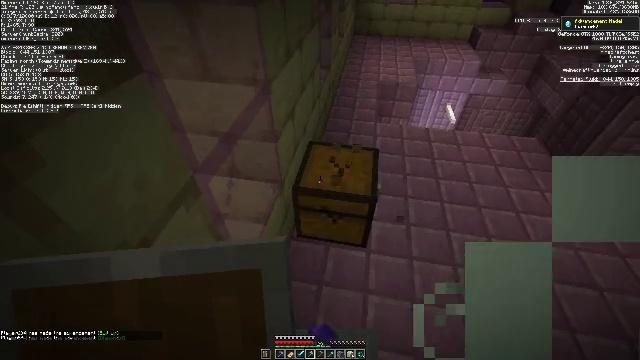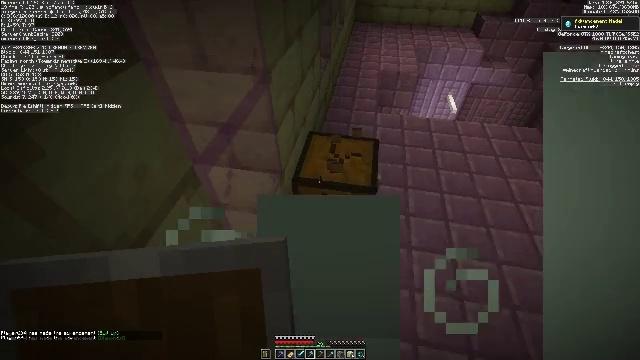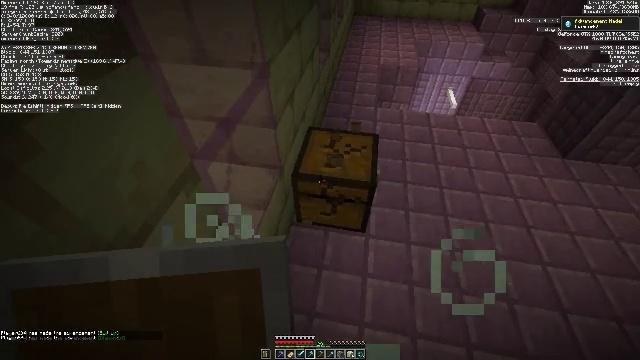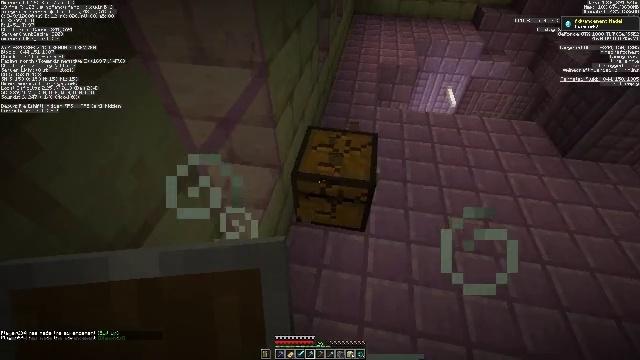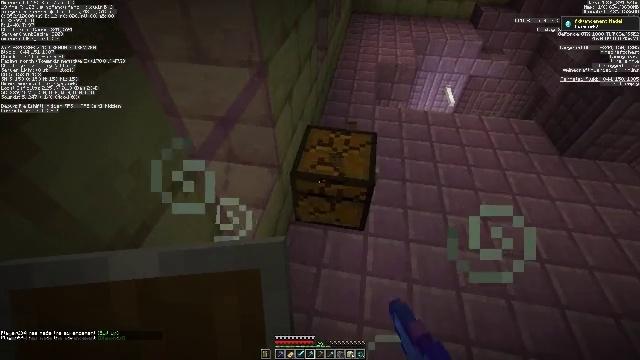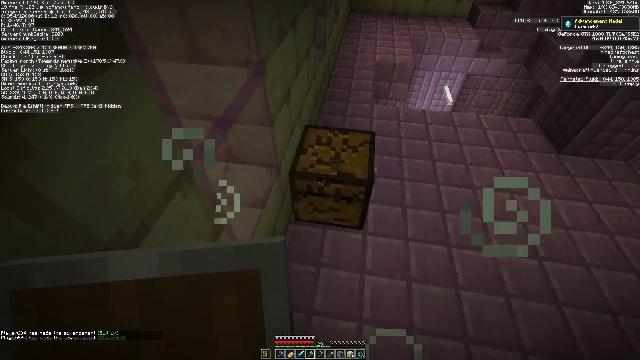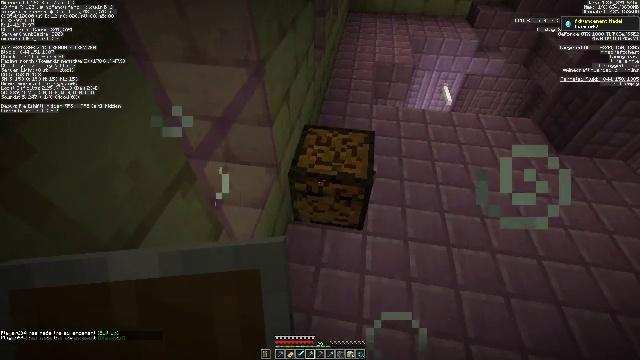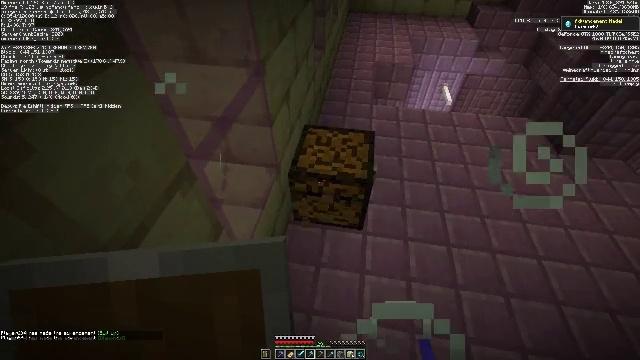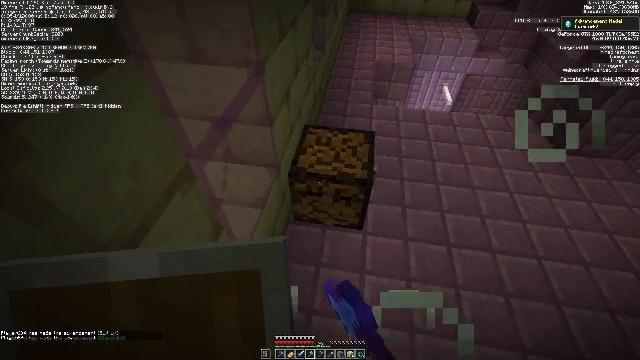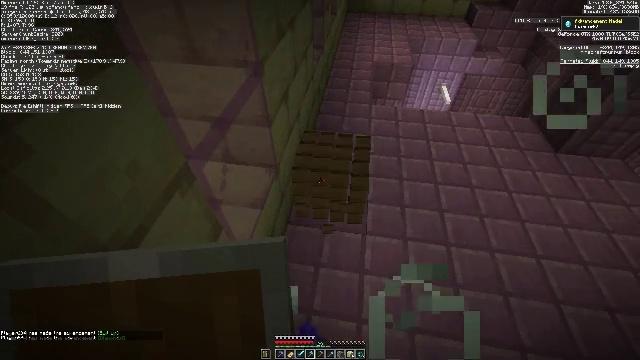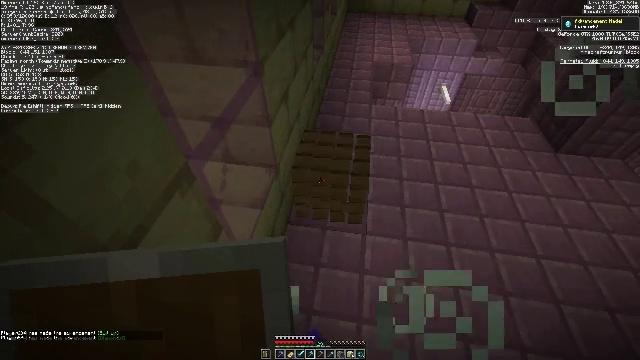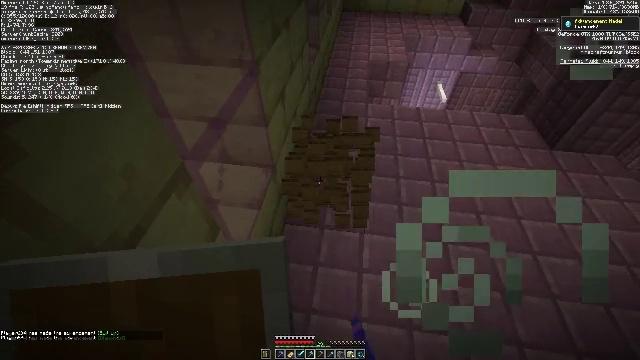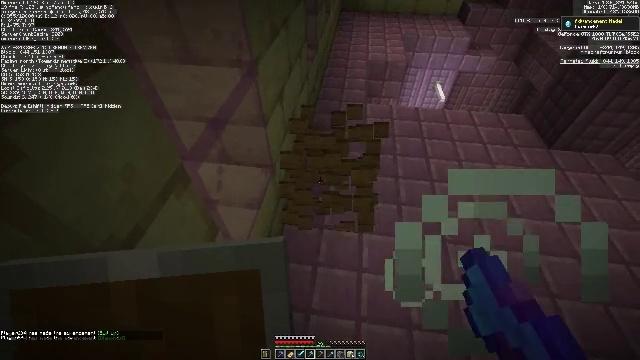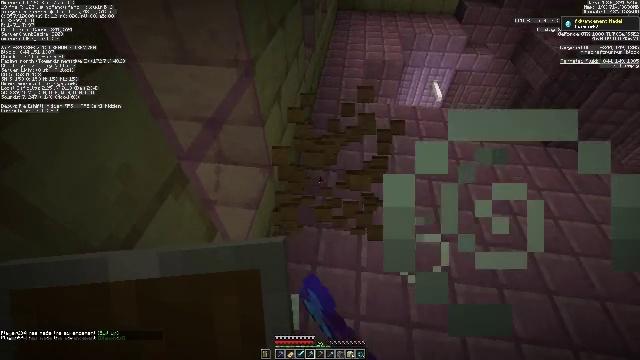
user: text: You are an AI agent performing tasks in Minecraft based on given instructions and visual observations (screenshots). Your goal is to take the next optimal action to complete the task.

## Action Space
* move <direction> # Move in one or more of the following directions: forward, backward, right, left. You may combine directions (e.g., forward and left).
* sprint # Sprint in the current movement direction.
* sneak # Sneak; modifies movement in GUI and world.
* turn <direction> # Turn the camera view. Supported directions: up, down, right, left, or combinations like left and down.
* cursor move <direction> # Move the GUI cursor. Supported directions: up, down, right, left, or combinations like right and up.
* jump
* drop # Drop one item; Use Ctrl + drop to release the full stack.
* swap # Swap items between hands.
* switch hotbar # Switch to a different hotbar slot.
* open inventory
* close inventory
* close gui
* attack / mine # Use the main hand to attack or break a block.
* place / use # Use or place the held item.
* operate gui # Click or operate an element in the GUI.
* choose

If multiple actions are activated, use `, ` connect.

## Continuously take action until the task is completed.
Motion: motion action
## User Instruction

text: Reclaim the chest into your inventory.
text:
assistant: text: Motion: turn down, attack / mine
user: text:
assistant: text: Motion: turn down, attack / mine
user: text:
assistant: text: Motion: attack / mine
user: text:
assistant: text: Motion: attack / mine
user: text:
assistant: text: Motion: attack / mine
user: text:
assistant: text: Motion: attack / mine
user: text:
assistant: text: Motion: attack / mine
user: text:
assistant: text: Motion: attack / mine
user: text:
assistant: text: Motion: attack / mine
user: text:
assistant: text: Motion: attack / mine
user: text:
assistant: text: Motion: attack / mine
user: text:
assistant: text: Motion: attack / mine
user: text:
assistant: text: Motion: attack / mine
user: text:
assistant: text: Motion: attack / mine